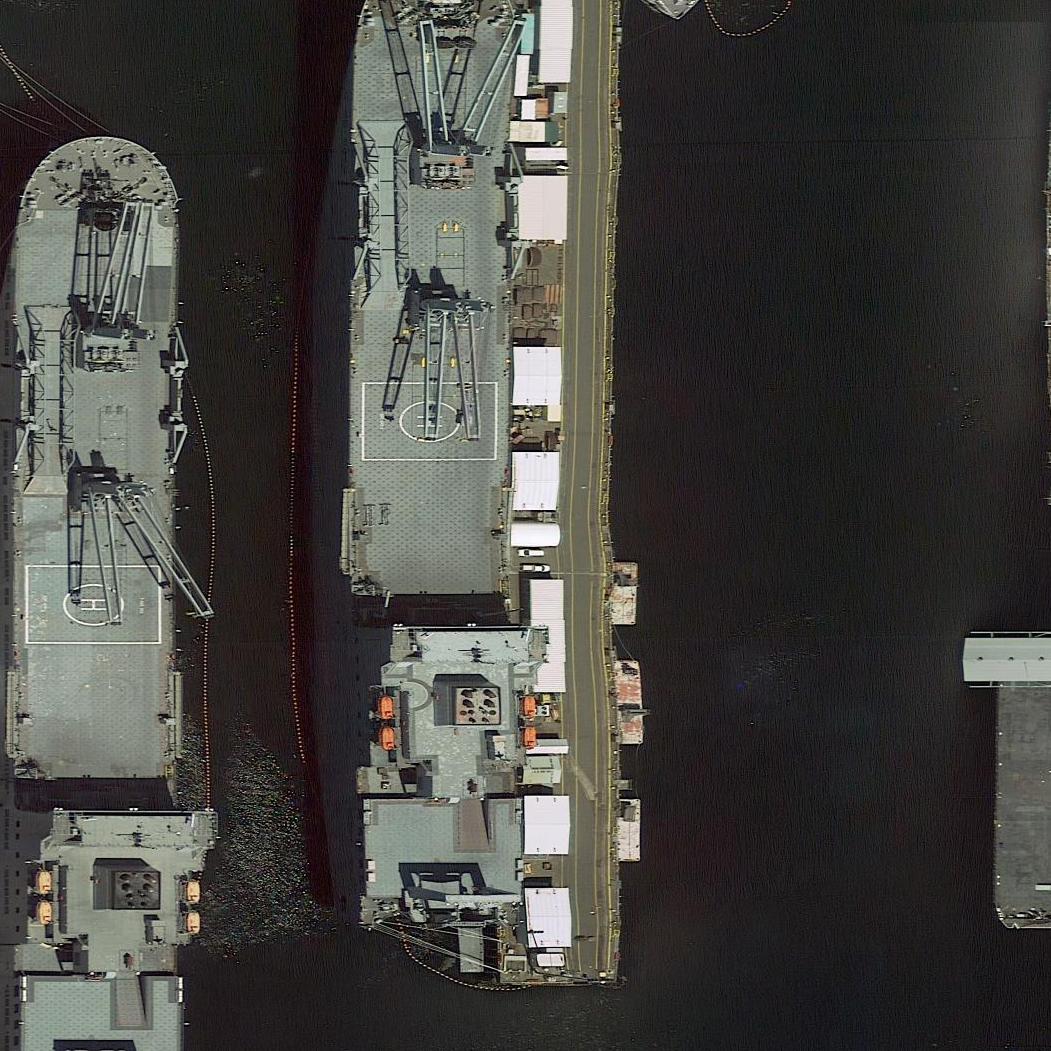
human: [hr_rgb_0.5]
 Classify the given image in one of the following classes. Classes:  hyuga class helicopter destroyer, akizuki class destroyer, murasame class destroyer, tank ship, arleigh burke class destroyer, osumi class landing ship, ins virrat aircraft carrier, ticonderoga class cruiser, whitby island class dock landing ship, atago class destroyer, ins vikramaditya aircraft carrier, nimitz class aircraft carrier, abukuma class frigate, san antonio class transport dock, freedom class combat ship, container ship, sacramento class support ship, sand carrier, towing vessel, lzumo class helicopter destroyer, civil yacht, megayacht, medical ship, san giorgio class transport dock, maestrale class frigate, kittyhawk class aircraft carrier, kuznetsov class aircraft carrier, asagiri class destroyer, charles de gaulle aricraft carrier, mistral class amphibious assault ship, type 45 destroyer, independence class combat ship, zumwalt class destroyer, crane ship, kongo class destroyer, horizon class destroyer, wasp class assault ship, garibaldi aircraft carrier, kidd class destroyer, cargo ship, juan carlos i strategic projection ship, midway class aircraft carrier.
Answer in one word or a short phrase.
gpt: Crane ship